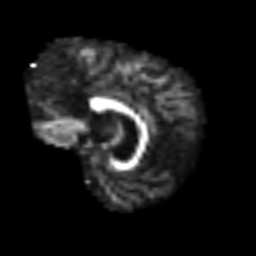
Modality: FA
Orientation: sagittal
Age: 75
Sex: female
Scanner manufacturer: siemens
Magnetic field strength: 3 T
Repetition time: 3.2 s
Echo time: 0.081 s